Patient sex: M
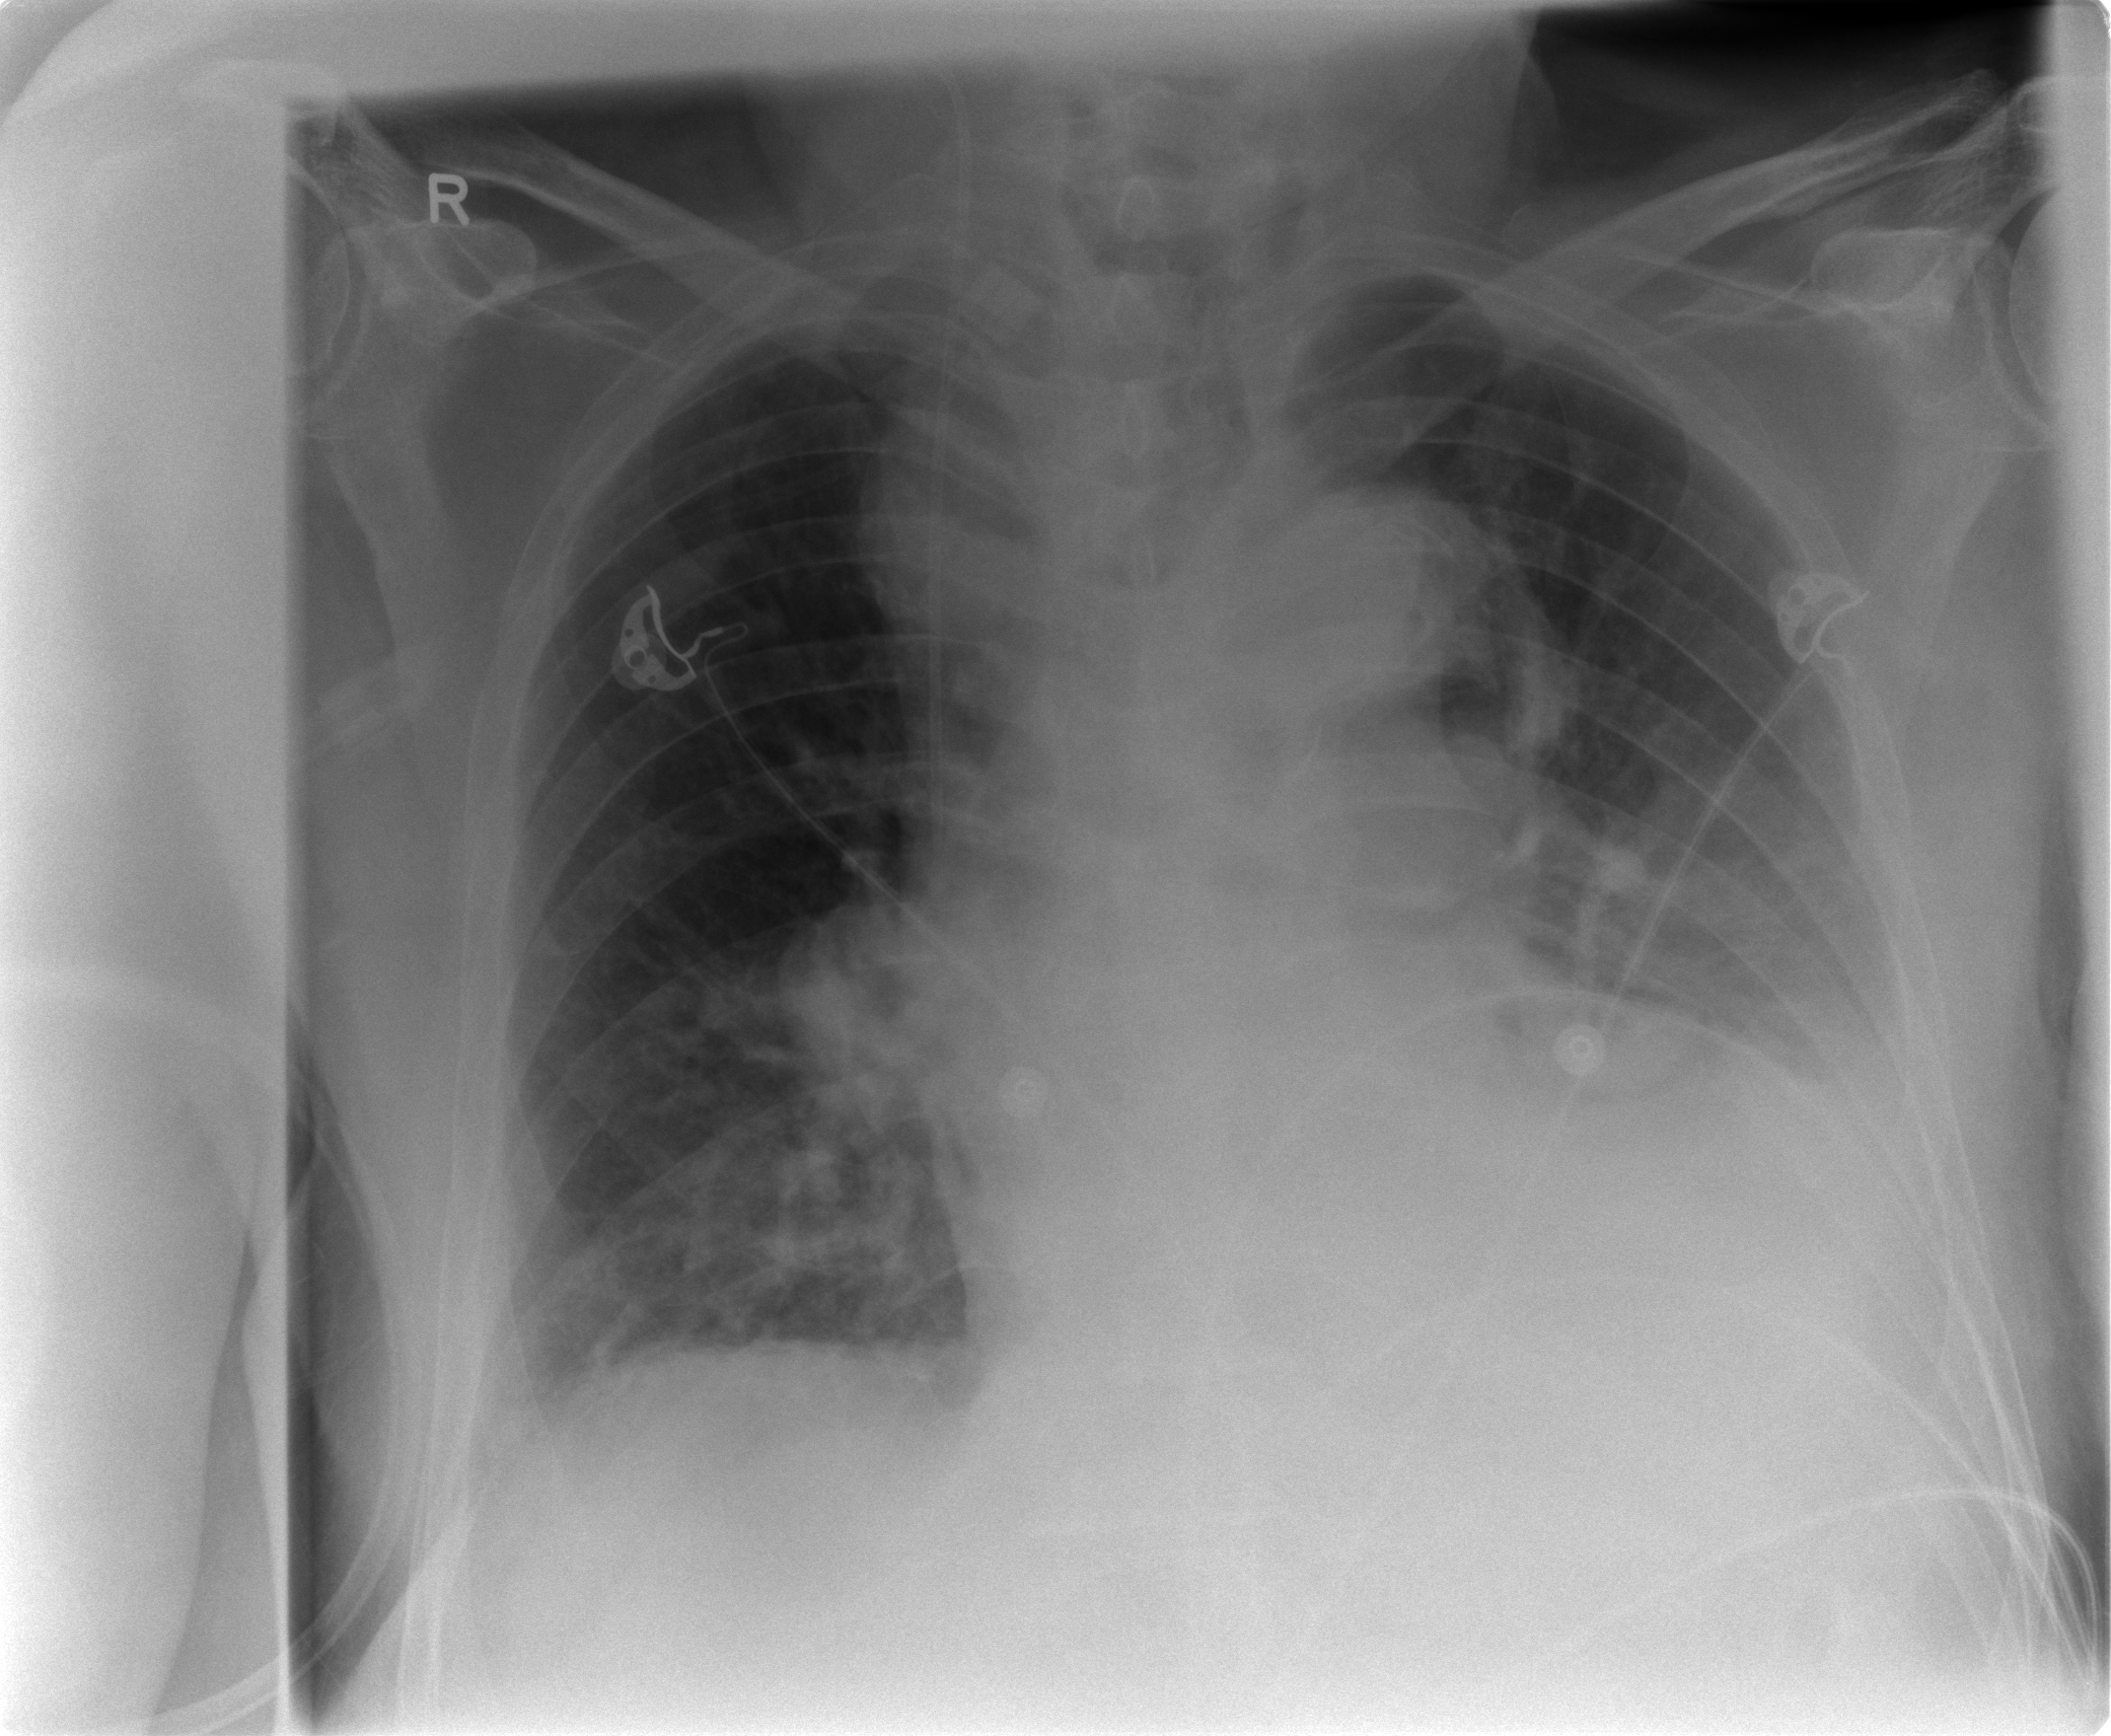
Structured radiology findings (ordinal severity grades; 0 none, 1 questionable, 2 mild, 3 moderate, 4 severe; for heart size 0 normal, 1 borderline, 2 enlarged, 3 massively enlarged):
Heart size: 2
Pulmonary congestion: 2
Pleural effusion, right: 1
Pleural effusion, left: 2
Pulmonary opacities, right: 0
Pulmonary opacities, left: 2
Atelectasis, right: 2
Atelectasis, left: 2